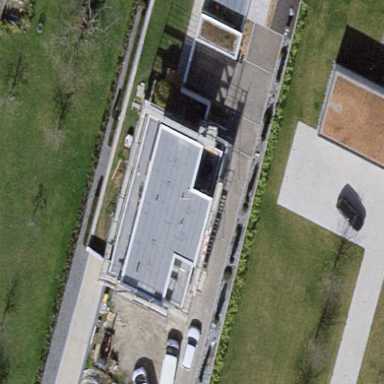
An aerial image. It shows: Detached building with flat roof.